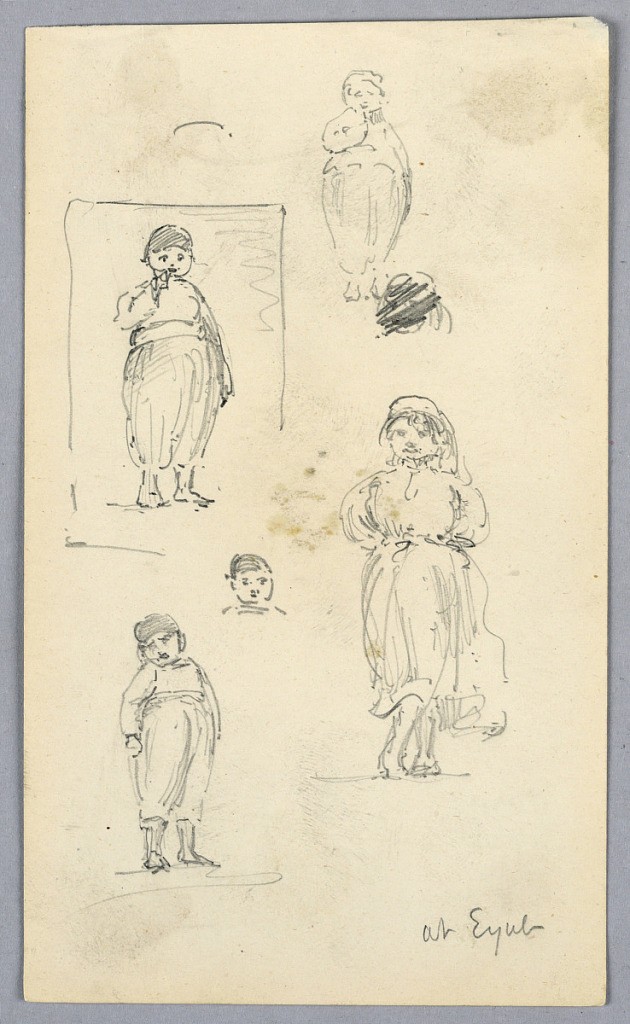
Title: Sketches of Children at Eyub
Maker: Arnold William Brunner, American, 1857–1925
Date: ca. 1883
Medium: Graphite on paper
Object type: Drawing
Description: Four standing figures; one head, center. All with Turkish trousers.